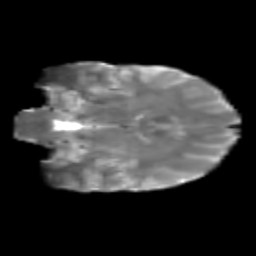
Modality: T2w
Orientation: coronal
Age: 23
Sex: male
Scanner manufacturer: siemens
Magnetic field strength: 3 T
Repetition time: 1.8 s
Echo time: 0.07 s